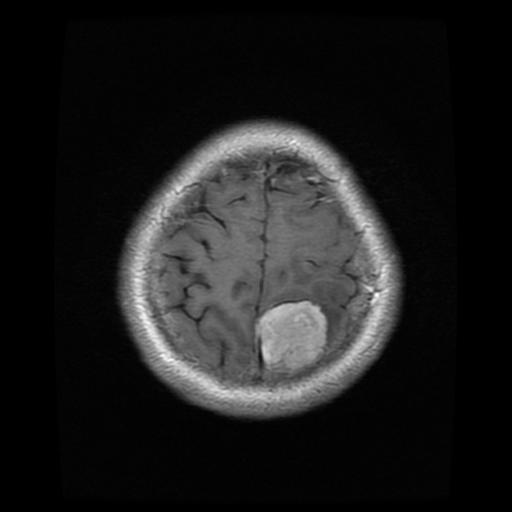
Label: meningioma